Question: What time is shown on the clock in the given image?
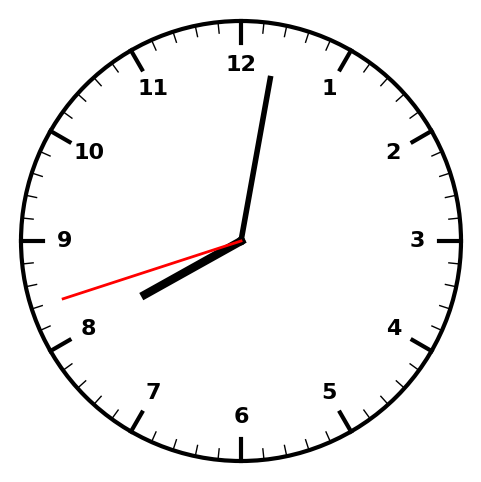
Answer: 08:01:42